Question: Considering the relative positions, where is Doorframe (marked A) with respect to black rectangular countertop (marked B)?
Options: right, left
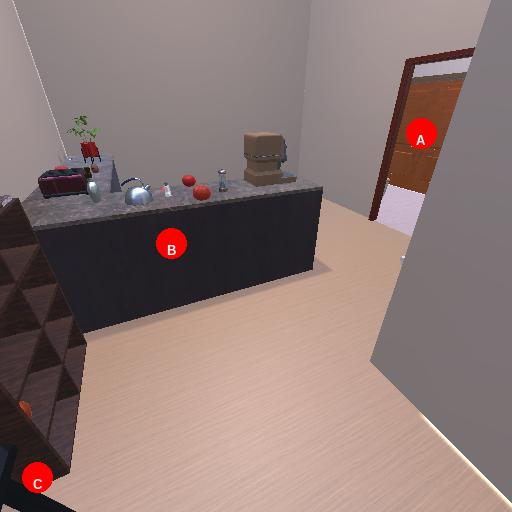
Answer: right